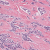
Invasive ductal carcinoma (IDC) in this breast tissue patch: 1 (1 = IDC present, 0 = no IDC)